Question: I have a TableViewController and in it I created a UIView programatically that is the width and height of the status bar and has a colored background. Basically, it serves as the status bar's background:
'''
let statusBarBG = UIView(frame: CGRectMake(0, 0, widthOfScreen, 20))
statusBarBG.backgroundColor = UIColor...
self.view.addSubView(statusBarBG)
'''
However, when I drag the table up and down this status bar background moves with the entire table view, as seen in the following image (on the left is how it looks normally, the bigger section of red is my nav bar's bg):

So my question is: how do I create a view inside this tableViewController that is more like a sibling to the tableView rather than a child that moves with it? Thanks.
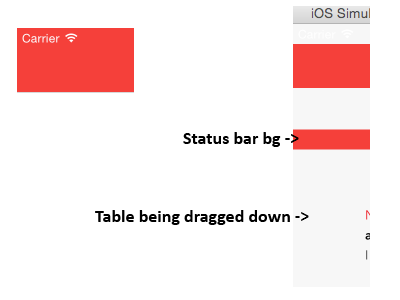
Answer: > how do I create a view inside this tableViewController that is more like a sibling to the tableView rather than a child that moves with it?
Unfortunately this is not possible with a tableviewcontroller, because the view of a tableviewcontroller is a UITableView instance, which in turn is a subclass of UIScrollView. And basically anything you put as a child of a scrollview scrolls with it.
A better approach would be to move away from using a tableviewcontroller, and use a normal view controller with an embedded table view instead. You can even reuse your view controller by just adding it to the heirarchy.
Another (easier) approach is to handle the scroll delegate method of the uitableview, and adjust the header view's Y position according to the offset.